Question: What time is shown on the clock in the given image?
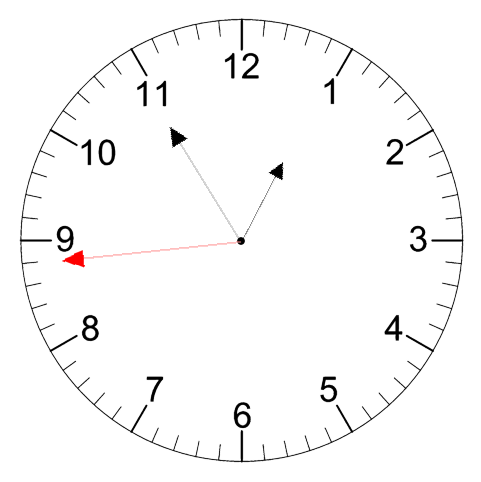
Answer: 12:54:44